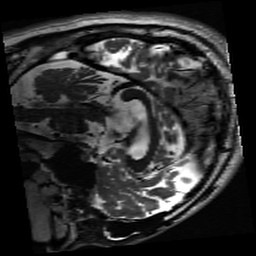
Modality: inplaneT2
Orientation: sagittal